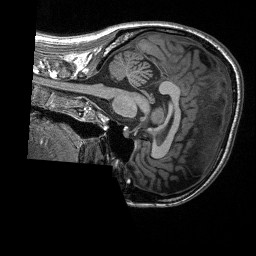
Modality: T1w
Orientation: sagittal
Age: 36
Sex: female